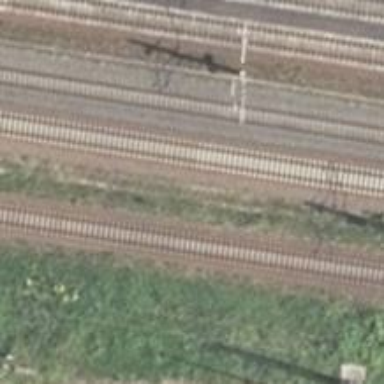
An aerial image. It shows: Solitary milestone along the railway.